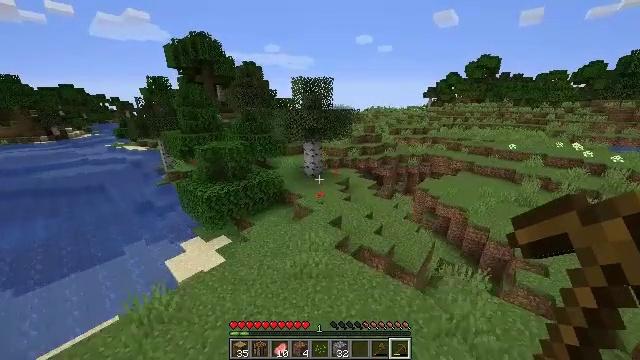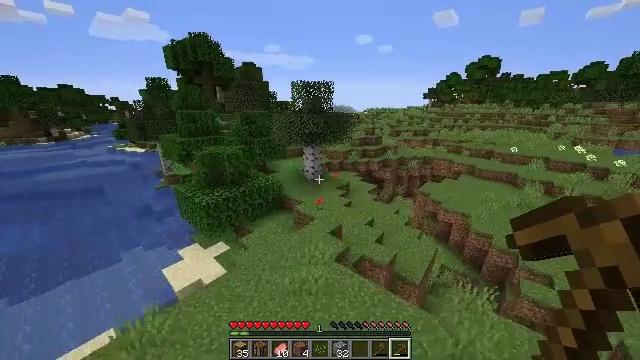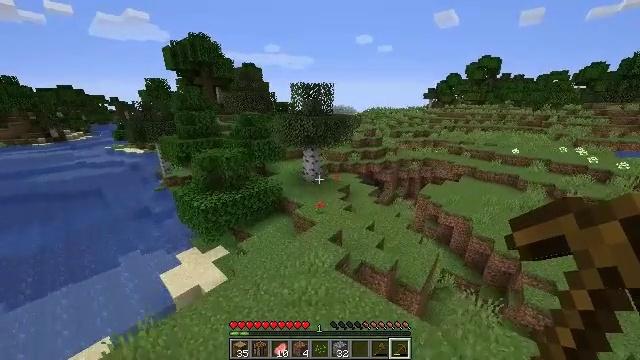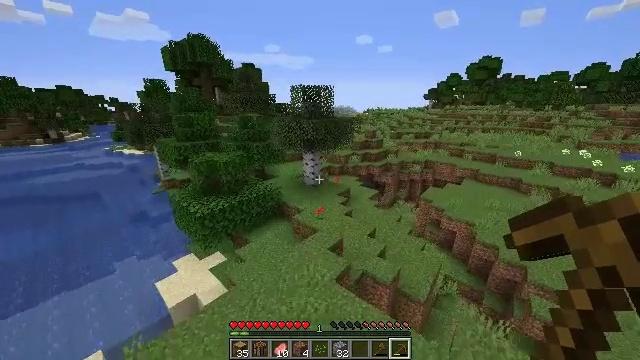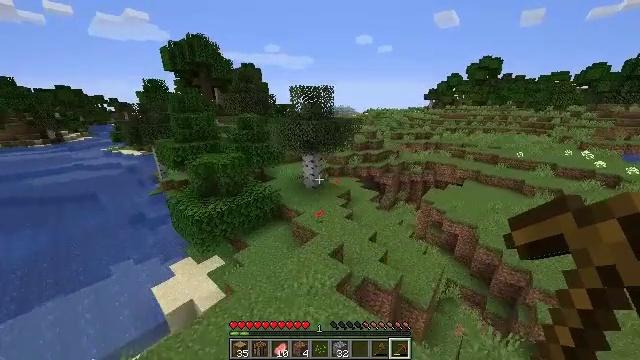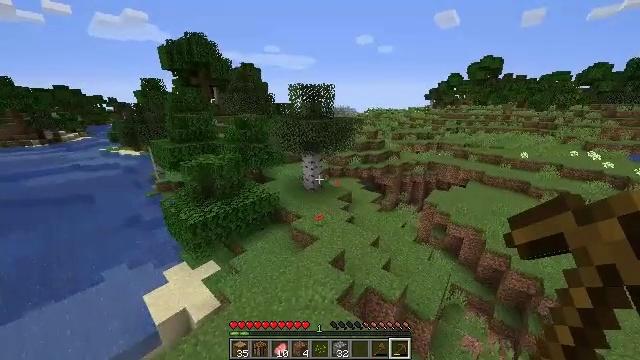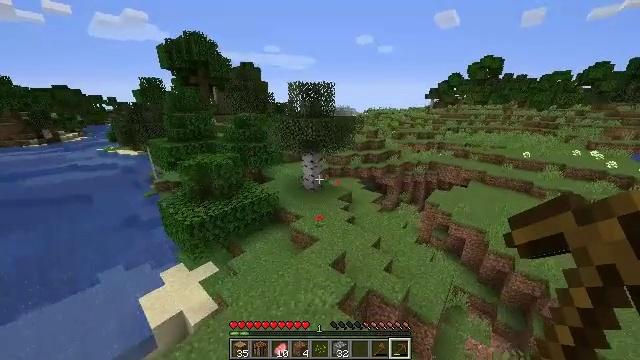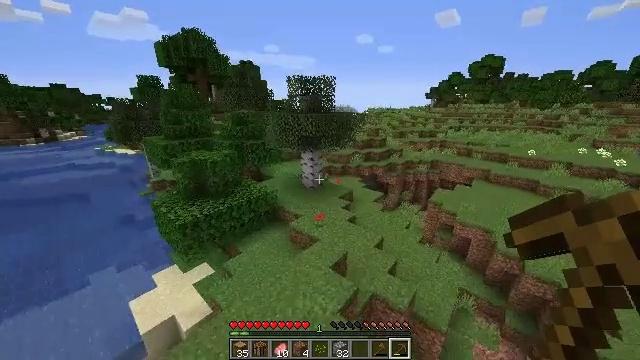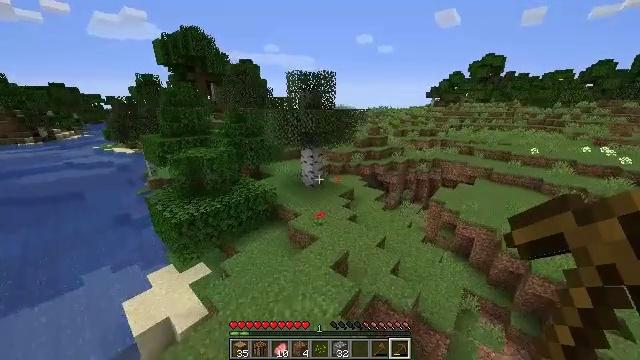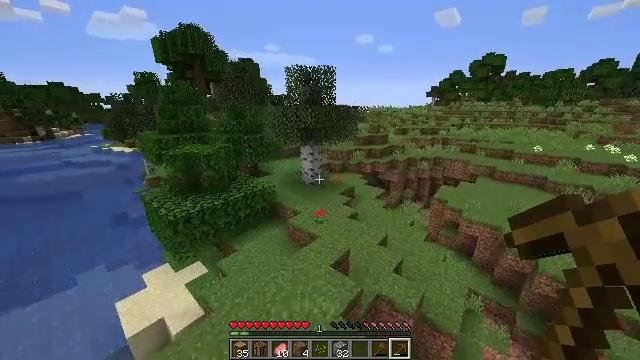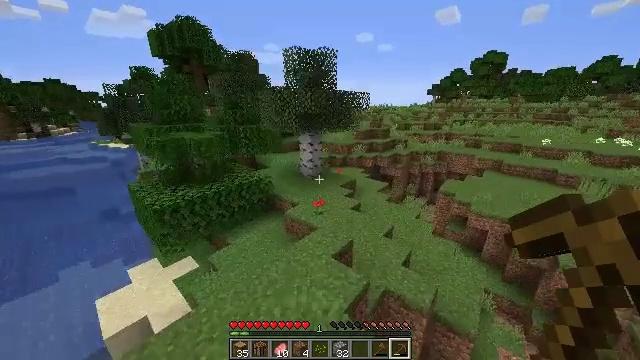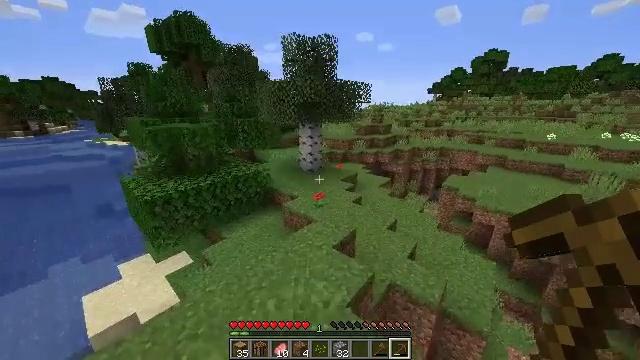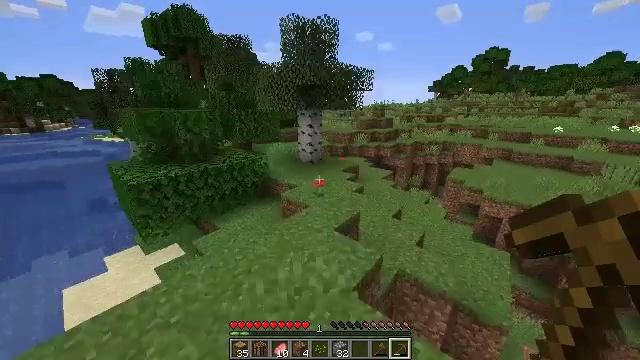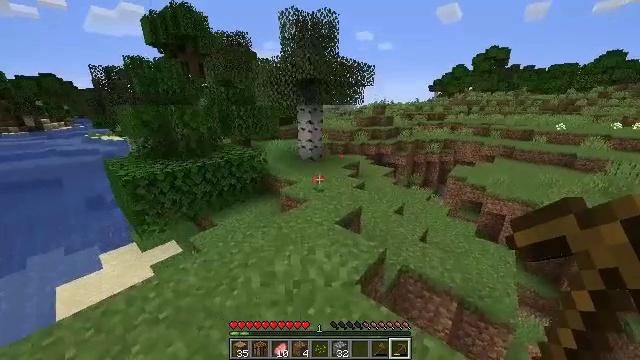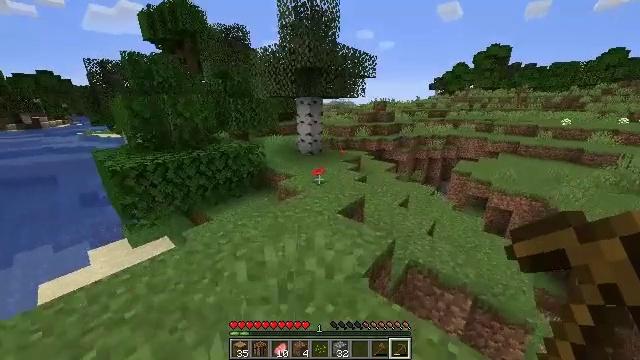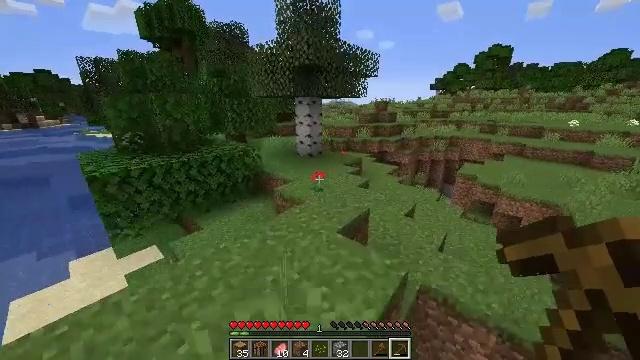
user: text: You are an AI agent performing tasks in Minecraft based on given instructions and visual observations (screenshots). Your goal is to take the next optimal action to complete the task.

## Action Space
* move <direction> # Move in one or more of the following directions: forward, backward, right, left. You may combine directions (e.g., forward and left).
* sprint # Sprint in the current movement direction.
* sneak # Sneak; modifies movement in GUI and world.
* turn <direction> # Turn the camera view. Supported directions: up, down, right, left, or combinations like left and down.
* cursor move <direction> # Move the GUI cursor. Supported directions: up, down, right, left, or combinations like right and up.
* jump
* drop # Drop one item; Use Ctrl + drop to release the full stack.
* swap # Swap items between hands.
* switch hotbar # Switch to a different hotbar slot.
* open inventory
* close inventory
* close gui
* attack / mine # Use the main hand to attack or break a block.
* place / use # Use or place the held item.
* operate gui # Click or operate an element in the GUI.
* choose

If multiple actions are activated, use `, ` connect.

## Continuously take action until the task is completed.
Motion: motion action
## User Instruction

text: Hunt animals.
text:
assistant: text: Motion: move forward, jump
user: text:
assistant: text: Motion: move forward, jump
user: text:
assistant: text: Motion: move forward, jump
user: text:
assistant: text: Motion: move forward, jump
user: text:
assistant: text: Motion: move forward
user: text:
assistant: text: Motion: move forward
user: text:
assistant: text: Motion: move forward
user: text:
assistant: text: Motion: move forward
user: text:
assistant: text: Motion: move forward
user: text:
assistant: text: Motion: move forward
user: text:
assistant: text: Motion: move forward
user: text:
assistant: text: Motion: move forward
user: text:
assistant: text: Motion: move forward
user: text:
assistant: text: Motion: move forward
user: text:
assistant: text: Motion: move forward
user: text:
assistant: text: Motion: move forward
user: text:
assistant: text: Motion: move forward, jump
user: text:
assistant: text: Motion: move forward, jump
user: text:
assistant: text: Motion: move forward, jump
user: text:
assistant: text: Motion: move forward, jump
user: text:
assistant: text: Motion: move forward, jump
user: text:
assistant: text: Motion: move forward, jump
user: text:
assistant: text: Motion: move forward, jump
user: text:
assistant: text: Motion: move forward, jump
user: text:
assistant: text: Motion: move forward, jump
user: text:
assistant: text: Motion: move forward, jump
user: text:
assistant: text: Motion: move forward, turn left and down
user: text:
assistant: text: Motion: move forward, turn left and down
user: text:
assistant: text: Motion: move forward
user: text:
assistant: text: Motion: move forward